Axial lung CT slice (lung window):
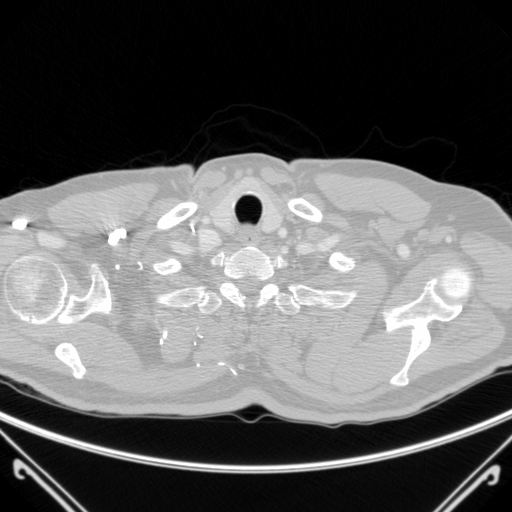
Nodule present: no